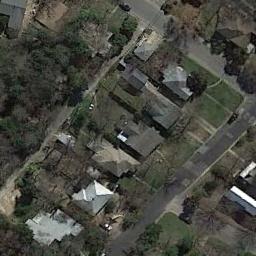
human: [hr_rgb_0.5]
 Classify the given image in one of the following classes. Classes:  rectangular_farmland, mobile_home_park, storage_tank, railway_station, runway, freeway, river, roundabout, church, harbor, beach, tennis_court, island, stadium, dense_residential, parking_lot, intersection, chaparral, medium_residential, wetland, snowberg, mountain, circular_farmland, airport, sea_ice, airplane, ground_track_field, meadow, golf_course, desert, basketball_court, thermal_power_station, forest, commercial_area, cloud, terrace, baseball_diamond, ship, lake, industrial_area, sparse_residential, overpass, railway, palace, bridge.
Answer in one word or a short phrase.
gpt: medium_residential